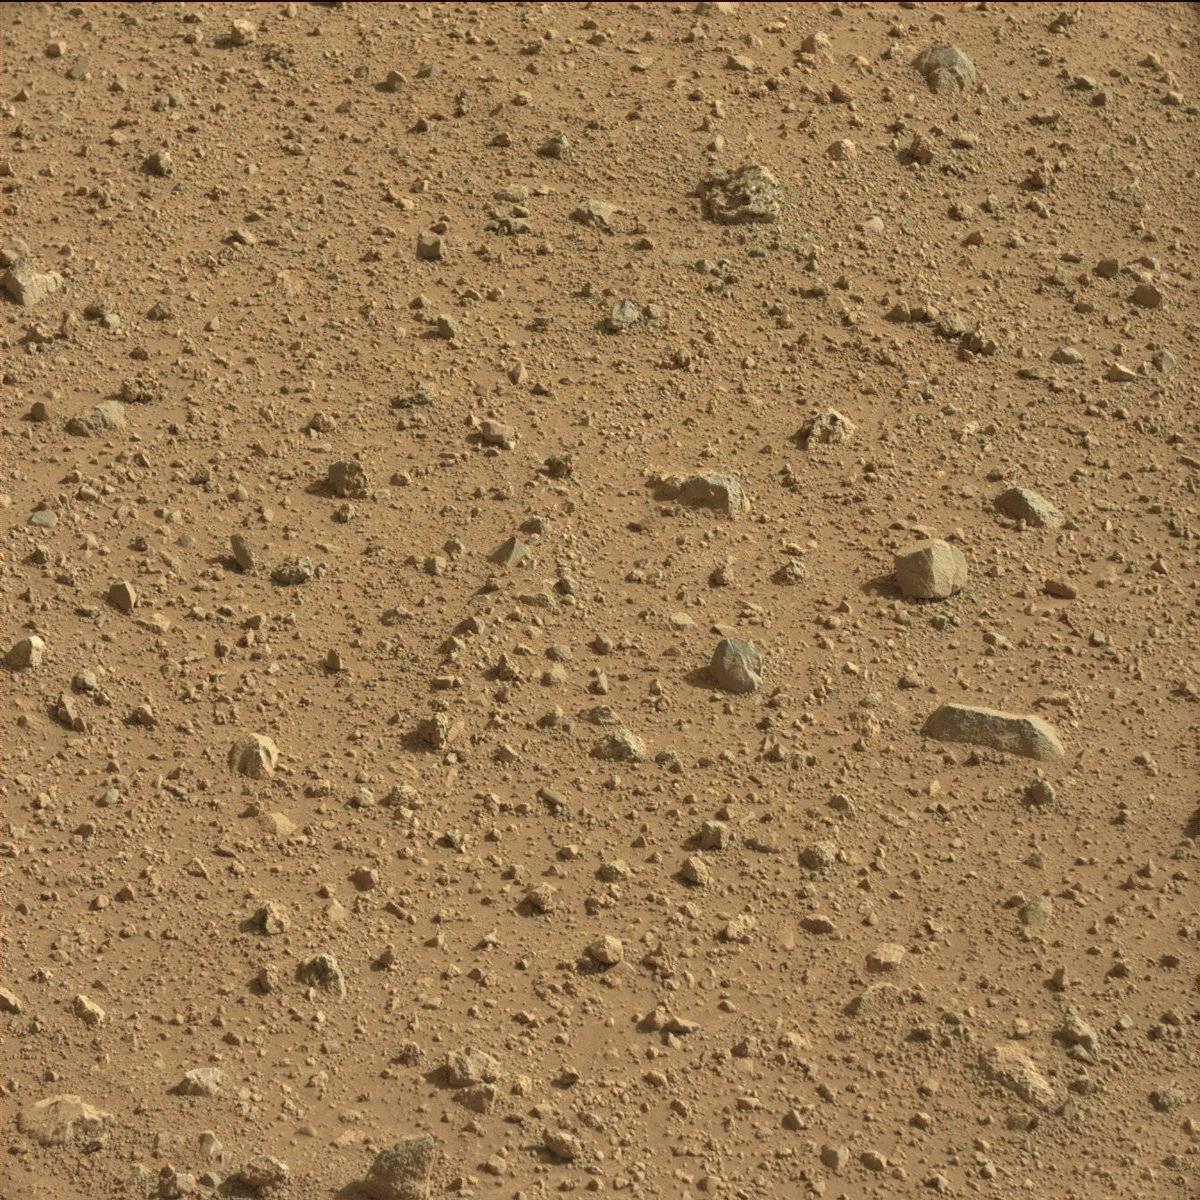
Terrain classes present: Bedrock, Rock, Sand / Soil